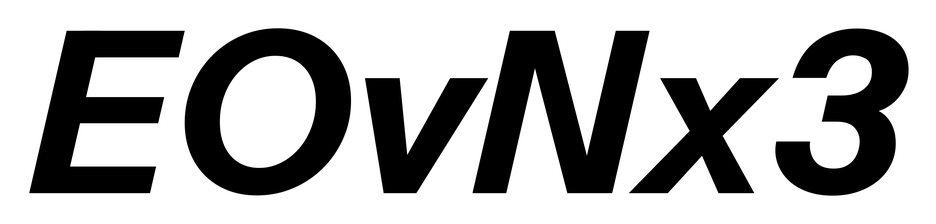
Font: InstrumentSans-Italic_Bold_Italic